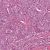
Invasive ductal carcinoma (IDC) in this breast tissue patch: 1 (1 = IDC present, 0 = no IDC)